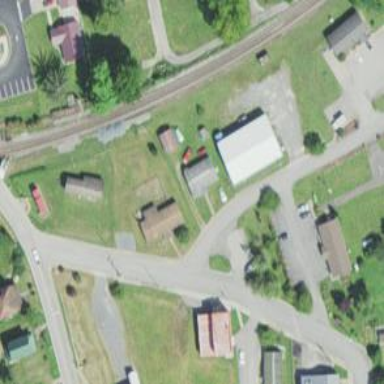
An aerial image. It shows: Ambulance station for emergencies.